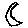
Label: moon